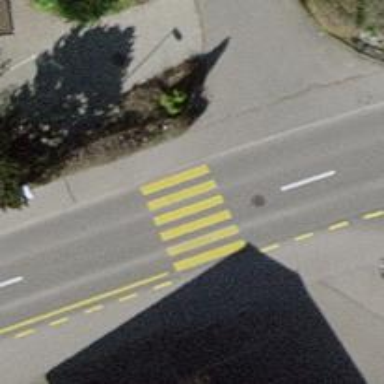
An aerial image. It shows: Zebra crossing on the road.